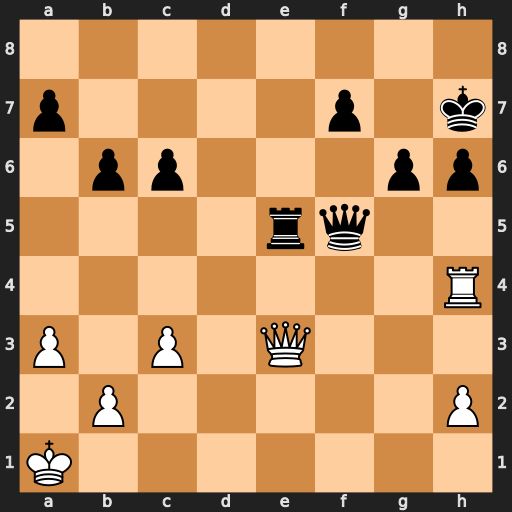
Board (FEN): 8/p4p1k/1pp3pp/4rq2/7R/P1P1Q3/1P5P/K7
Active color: w
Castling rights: -
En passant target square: -
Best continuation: Qxh6+ Kg8 Qh8#